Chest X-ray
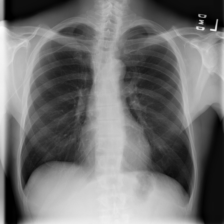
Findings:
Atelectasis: negative
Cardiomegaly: negative
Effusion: negative
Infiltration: positive
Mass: negative
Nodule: negative
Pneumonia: negative
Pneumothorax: negative
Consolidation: negative
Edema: negative
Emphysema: negative
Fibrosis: negative
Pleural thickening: negative
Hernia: negative